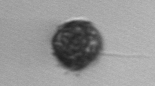
Label: Dinophyceae